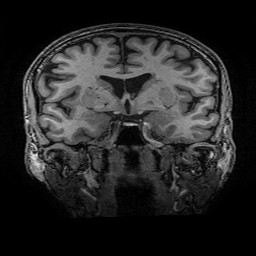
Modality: T1w
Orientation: sagittal
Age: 61
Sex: male
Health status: healthy
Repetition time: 2.53 s
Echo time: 0.0034 s